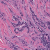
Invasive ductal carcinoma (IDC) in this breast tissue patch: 1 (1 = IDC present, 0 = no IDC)